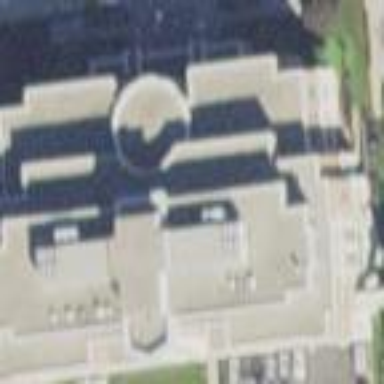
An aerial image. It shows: Civic building that serves as courthouse.